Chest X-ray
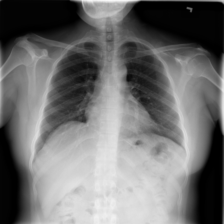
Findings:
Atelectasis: negative
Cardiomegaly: negative
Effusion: negative
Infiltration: negative
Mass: negative
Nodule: negative
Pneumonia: negative
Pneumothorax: negative
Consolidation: negative
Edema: negative
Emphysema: negative
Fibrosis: negative
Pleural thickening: negative
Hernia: negative